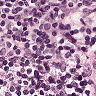
Metastatic tissue present: no